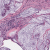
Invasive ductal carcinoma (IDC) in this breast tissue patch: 1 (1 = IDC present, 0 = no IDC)